Current action and preconditions to check: trajectory_clear

Your task: For each precondition in the list above, predict whether it will hold at this action.

Consider the current scene as observed from the mobile robot's camera, and analyze the predicted future states of all dynamic agents (e.g., people, animals, vehicles, or any moving entities) within the NEXT SECOND.

IMPORTANT: Only answer "very likely" if you are absolutely certain—based on strong, clear evidence—that a dynamic agent will violate the precondition in the predicted future state. Do NOT answer "very likely" for unlikely, ambiguous, or low-probability risks.

Ask yourself for each precondition: Is there a high probability, with clear and convincing evidence, that the predicted future states of any dynamic agent will interfere with the predicted future state of the currently executing action within the NEXT SECOND, causing that precondition to fail?

Assess the risk level based on these predictions. Use "likely" or "very likely" if motions create a clear risk of interference.

Use "neutral" or "improbable" if agents are nearby but their predicted paths are clearly diverging or non-conflicting.

Failure Risk Categories: "very improbable", "improbable", "neutral", "likely", "very likely"

Answer Format: Output ONLY the probability_of_failure value from these categories: "very improbable", "improbable", "neutral", "likely", "very likely"

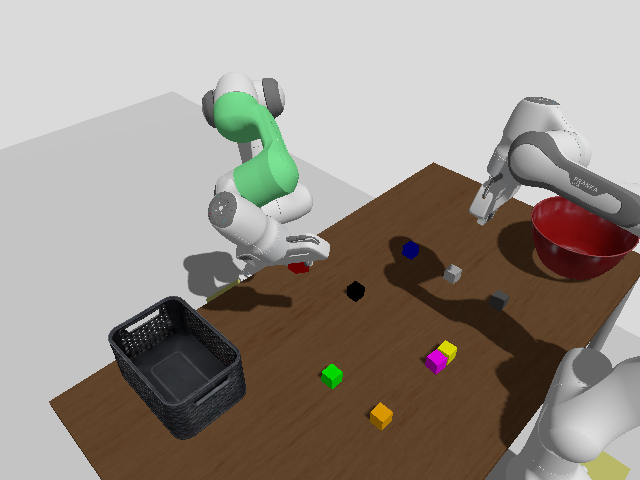

Answer: very improbable